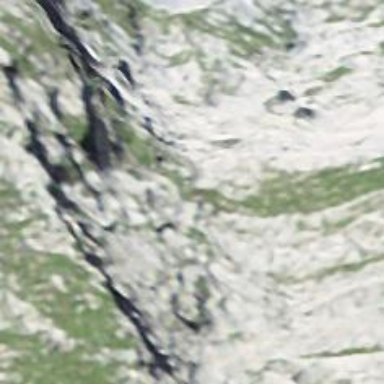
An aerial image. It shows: Cliff in nature.